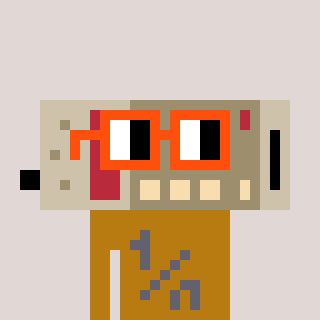
a pixel art character with square orange glasses, a cordless phone-shaped head and a gold-colored body on a warm background